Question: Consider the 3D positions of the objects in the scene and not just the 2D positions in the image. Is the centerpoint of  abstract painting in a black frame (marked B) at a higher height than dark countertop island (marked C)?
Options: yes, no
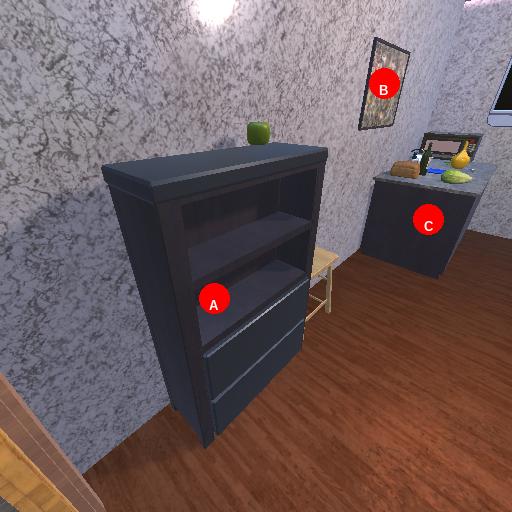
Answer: yes